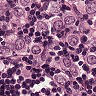
Metastatic tissue present: yes